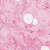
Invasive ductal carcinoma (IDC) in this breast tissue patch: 0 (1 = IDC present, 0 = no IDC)